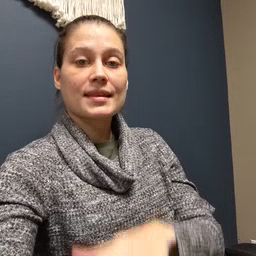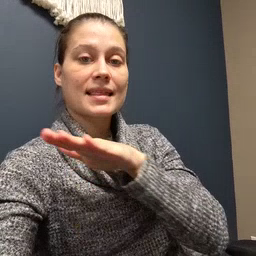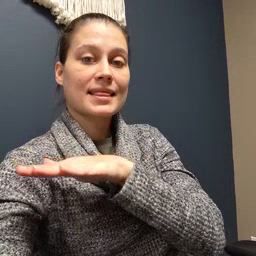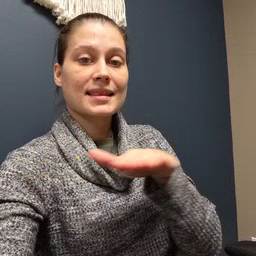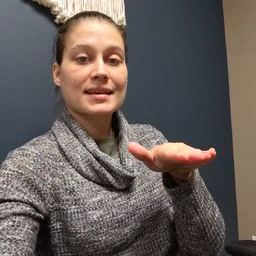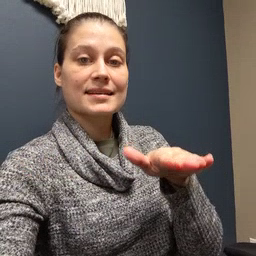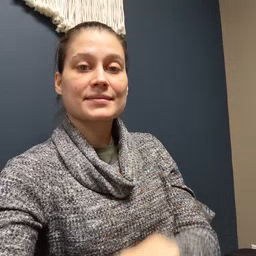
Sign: clean